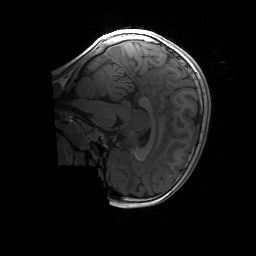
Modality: T1w
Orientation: sagittal
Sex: female
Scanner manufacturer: siemens
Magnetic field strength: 3 T
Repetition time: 1.9 s
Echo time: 0.00243 s